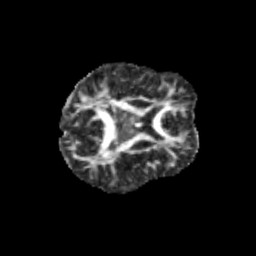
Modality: FA
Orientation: axial
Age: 9
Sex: male
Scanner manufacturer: siemens
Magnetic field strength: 3 T
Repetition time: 3.8 s
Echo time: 0.07 s